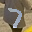
Label: 7